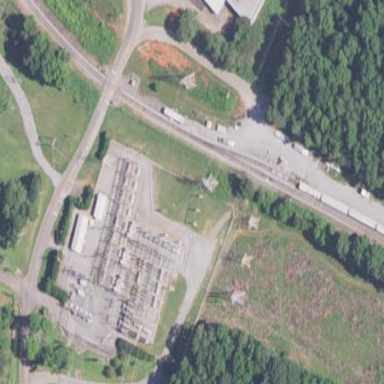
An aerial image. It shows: Power substation with transmission level designation. It is enclosed by fence.